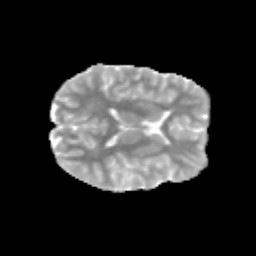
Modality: MD
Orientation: axial
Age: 10
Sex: female
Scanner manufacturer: siemens
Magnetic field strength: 3 T
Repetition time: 3.8 s
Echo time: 0.07 s